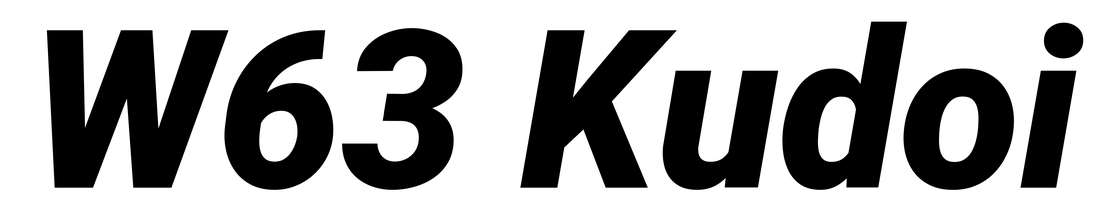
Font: Roboto-Italic_Black_Italic